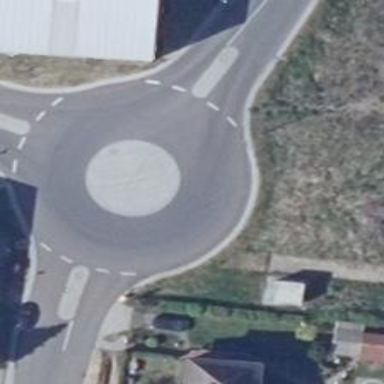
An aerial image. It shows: Residential road with roundabout.